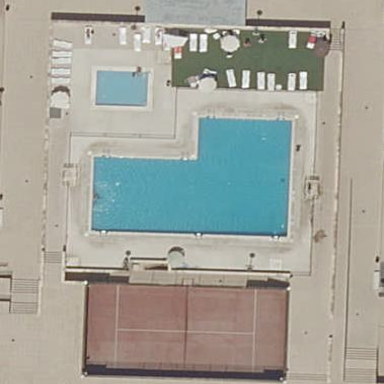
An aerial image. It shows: Swimming pool located in leisure land.